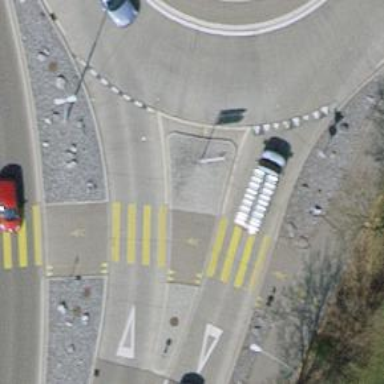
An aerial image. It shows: Traffic calming island.